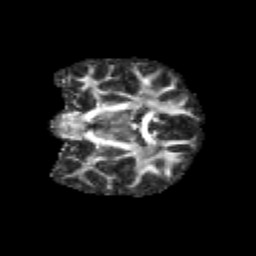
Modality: FA
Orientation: coronal
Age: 12
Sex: female
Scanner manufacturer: siemens
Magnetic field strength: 3 T
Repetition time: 3.8 s
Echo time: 0.07 s